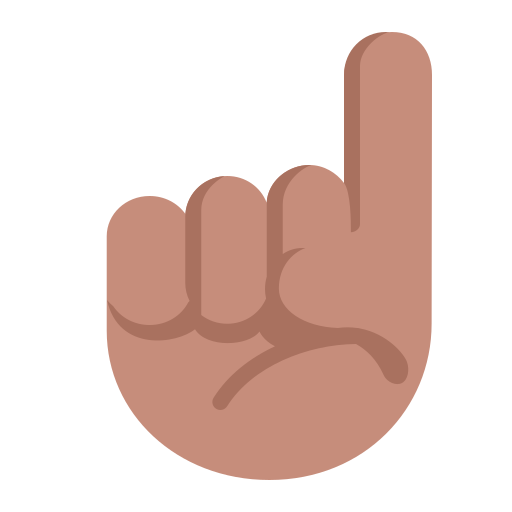
index pointing up flat